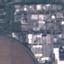
Land use / land cover class: Industrial